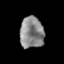
Tissue: prostate
Cell type: T cells
Senescence score: 0.3104
Nuclear area (px): 733
Mean DAPI intensity: 137.12